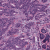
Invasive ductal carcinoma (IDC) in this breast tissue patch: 1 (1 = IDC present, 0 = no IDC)